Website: ulta-beauty
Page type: account-selection
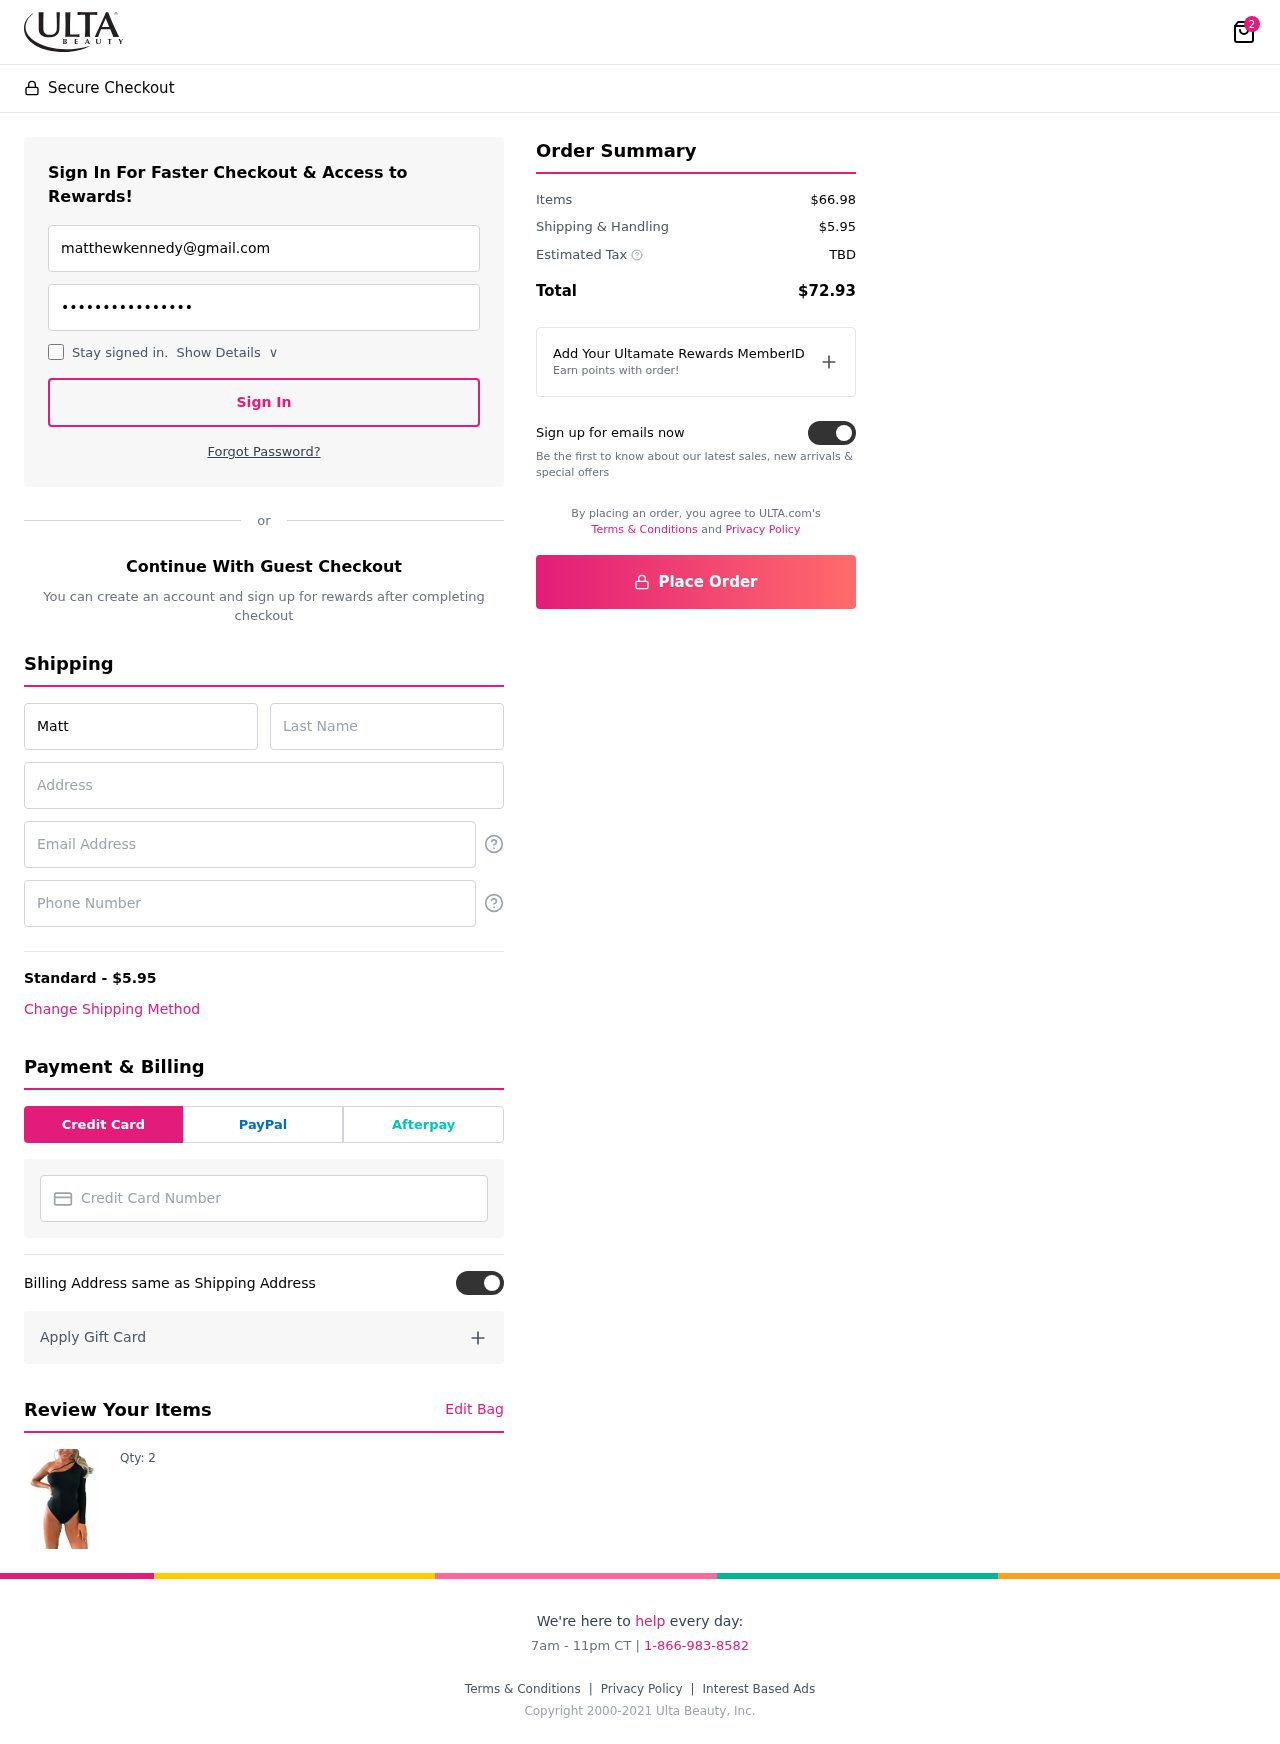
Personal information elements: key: PII_CARD_NUMBER
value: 3411 8957 5125 959
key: PII_EMAIL
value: matthewkennedy@gmail.com
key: PII_EMAIL2
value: matthewkennedy@gmail.com
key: PII_FIRSTNAME
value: Matthew
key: PII_LASTNAME
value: Kennedy
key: PII_PHONE
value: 9994304473
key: PII_STREET
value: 5536 Patricia Mountains
Product elements: key: PRODUCT1_QUANTITY
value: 2
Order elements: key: ORDER_NUM_ITEMS
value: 2
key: ORDER_SHIPPING_COST
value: $5.95
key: ORDER_SUBTOTAL
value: $66.98
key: ORDER_TAX
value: TBD
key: ORDER_TOTAL
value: $72.93